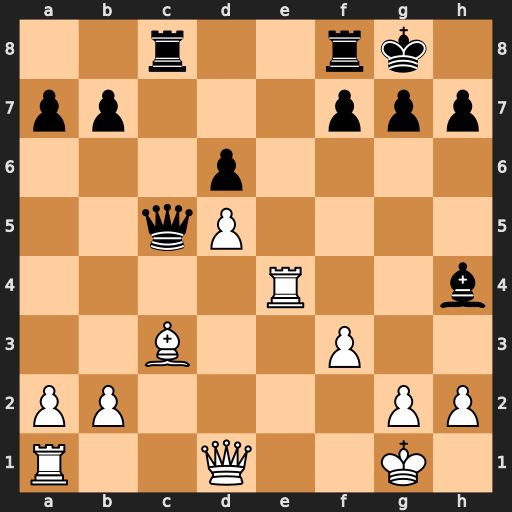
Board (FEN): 2r2rk1/pp3ppp/3p4/2qP4/4R2b/2B2P2/PP4PP/R2Q2K1
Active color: w
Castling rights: -
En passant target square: -
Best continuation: Bd4 Bf6 Bxc5